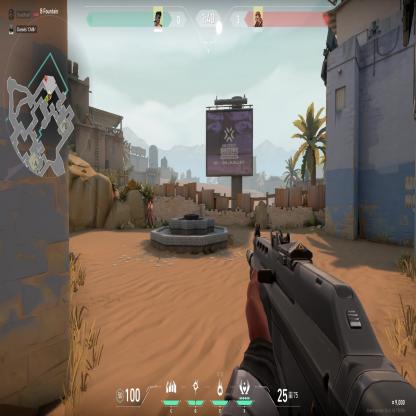
Label: enemy